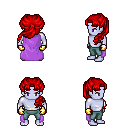
a pixel art fantasy rpg character, male body template, dark elf, purple skin, lavender cape, teal pants, red princess hairstyle, gold gloves, four views (front, back, left, right), 2x2 character sprite sheet, small pixel art, hard edges, no anti-aliasing